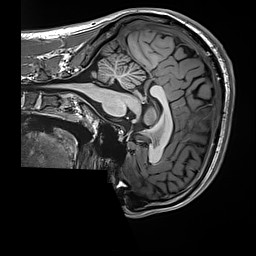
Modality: T1w
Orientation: sagittal
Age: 24
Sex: male
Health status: healthy
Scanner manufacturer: siemens
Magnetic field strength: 3 T
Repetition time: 2.5 s
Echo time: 0.00299 s